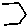
Label: hexagon